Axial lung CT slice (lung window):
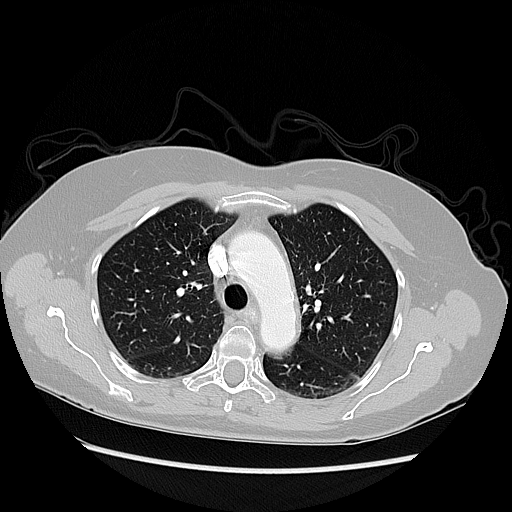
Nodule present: no